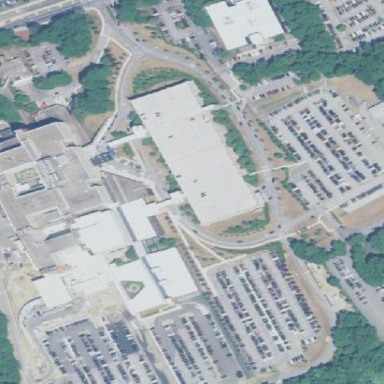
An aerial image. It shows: Healthcare facility identified as hospital.